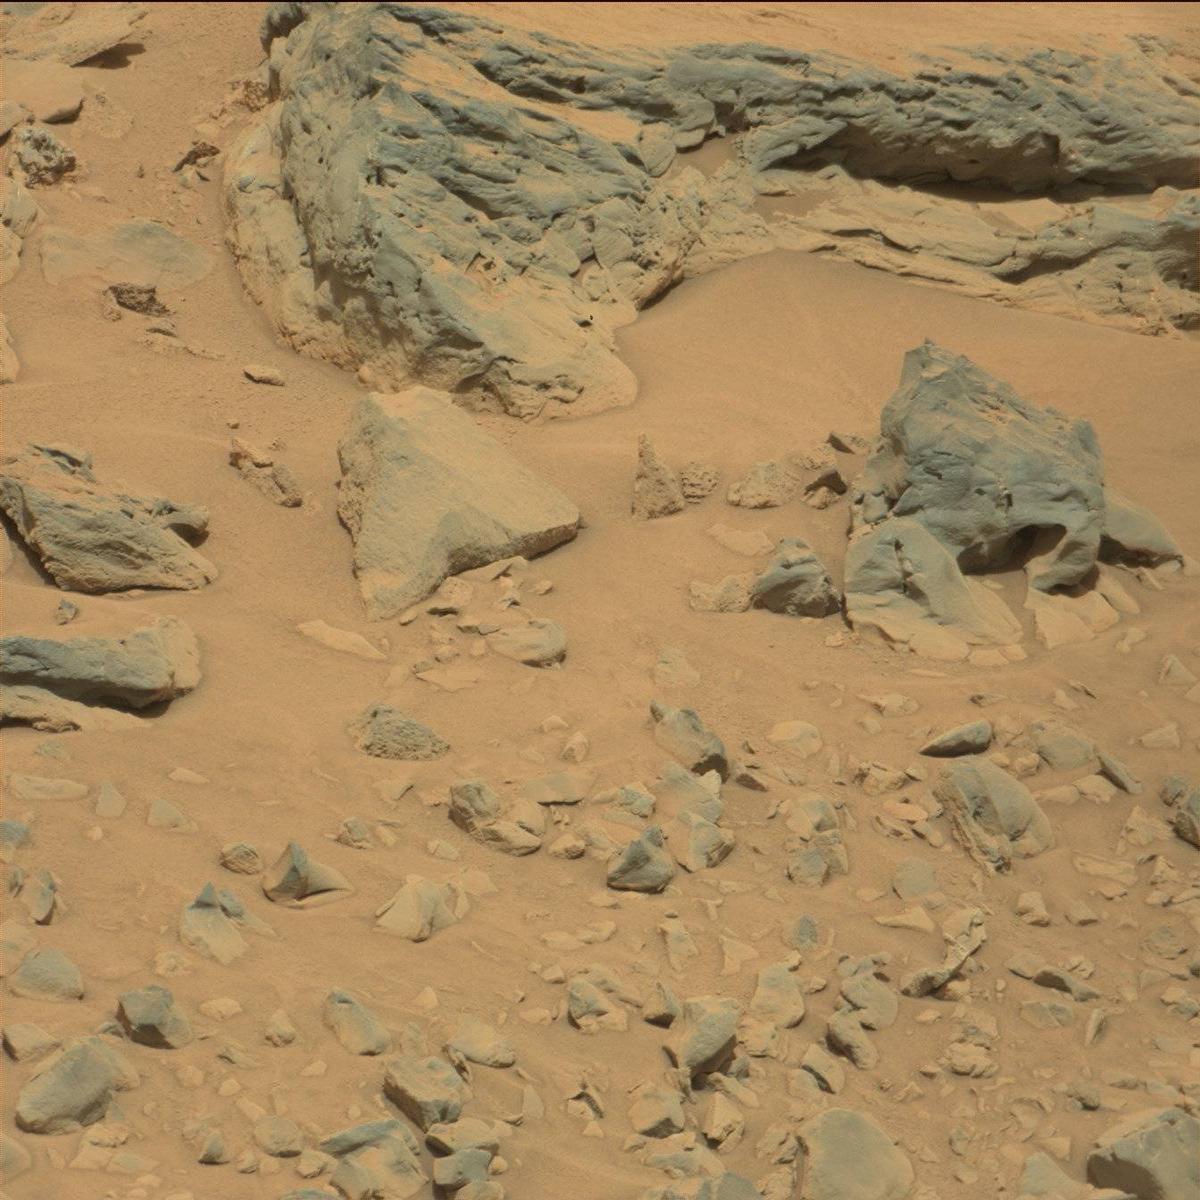
Terrain classes present: Bedrock, Sand / Soil